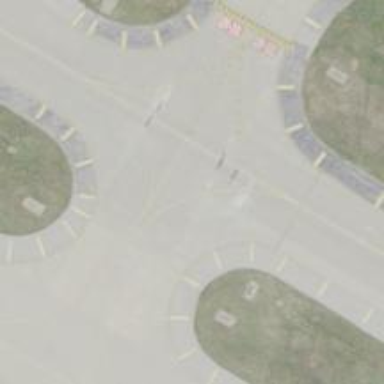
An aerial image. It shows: View of taxiway at the airport.